Interaction volume radius: 10 \u00c5
Interaction volume height: 50 \u00c5
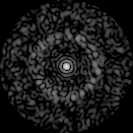
Disorder parameter: 0.8248